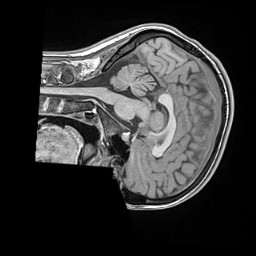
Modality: T1w
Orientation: sagittal
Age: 15
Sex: female
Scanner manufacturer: siemens
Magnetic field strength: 1.5 T
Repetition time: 2.04 s
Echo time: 0.00308 s